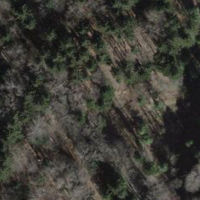
EUNIS habitat code: 44
Species observed at this site:
Neottia nidus-avis
Cephalanthera rubra